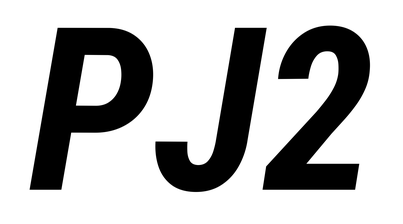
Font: Roboto-Italic_Condensed_Bold_Italic